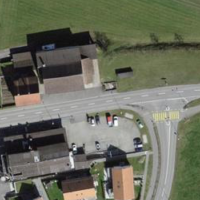
EUNIS habitat code: 52
Species observed at this site:
Draba verna